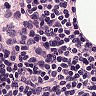
Metastatic tissue present: no